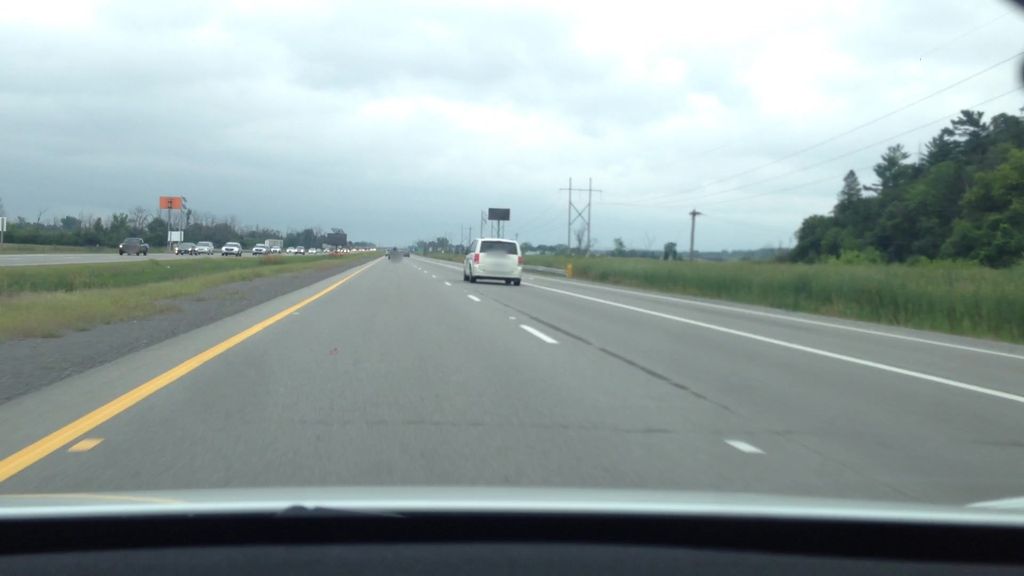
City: ottawa-gatineau